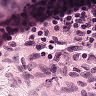
Metastatic tissue present: no